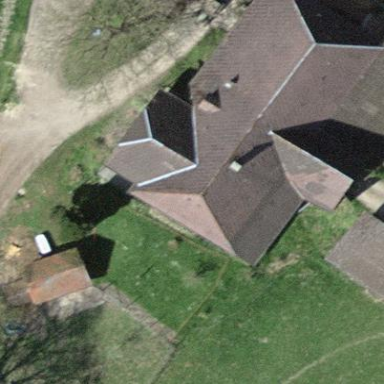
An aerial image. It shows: Farm building.